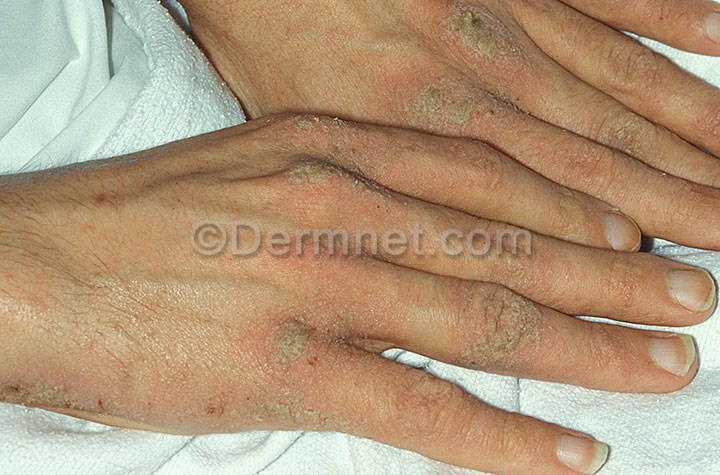
Disease: Scabies Lyme Disease and other Infestations and Bites